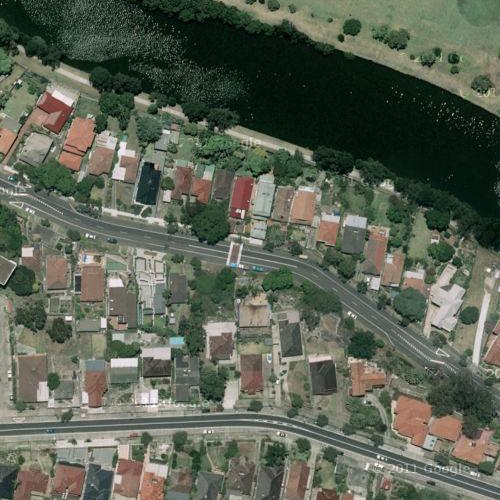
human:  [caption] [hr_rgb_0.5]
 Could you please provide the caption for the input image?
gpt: There are many buildings on the banks of the curved river .

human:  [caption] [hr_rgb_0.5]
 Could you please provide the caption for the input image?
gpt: Some houses arranged neatly on the banks of the river .

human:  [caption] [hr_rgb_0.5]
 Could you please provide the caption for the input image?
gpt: A curved river with dark green waters goes through a residential area .

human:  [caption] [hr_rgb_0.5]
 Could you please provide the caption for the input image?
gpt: This is a curved river go through the residential area with many houses on the bank of the river .

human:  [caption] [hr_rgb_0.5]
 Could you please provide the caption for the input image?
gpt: A river with dark green waters goes through a residential area .